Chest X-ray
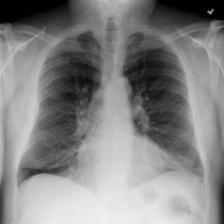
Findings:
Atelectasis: negative
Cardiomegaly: negative
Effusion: negative
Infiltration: negative
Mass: negative
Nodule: negative
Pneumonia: negative
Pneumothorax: negative
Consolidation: negative
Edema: negative
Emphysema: negative
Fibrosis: negative
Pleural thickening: negative
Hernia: negative